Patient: sex M, age 43
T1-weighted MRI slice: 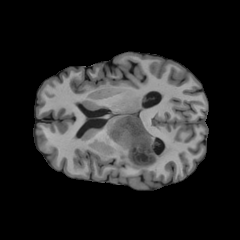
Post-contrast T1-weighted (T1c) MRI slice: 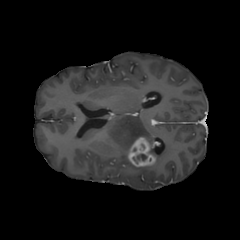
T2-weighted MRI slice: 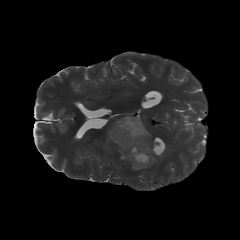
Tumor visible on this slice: yes
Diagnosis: Glioblastoma, IDH-wildtype
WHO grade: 4